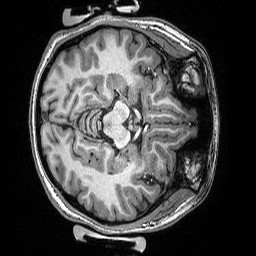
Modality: T1w
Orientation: axial